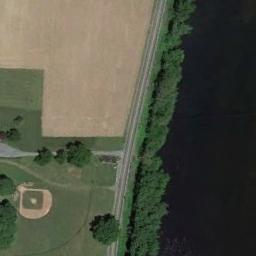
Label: baseball_diamond